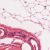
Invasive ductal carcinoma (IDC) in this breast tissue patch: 0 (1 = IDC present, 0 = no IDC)